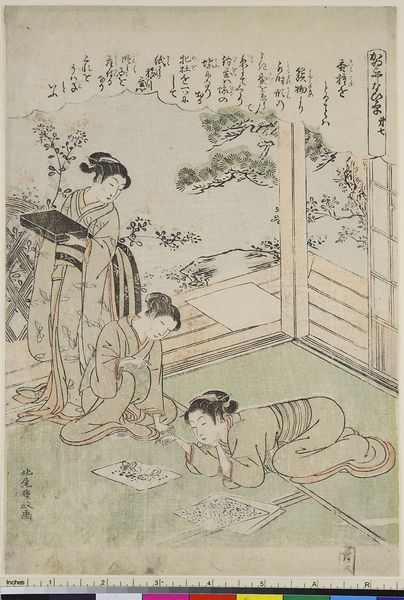
Titel: Anleitung zur Seidenraupenzucht Blatt 7
Künstler: Kitao Shigemasa
Standort: Hamburg
Institution: Museum für Kunst und Gewerbe Hamburg
Schlagwörter: frauen, grün, stoff, pflanzen, seide, holzschnitt, japan, schrift, loggia, veranda, asien, druckgraphik, druckgrafik, schmetterling, zeit, gewebe, farbholzschnitt, kokon, edo, reproduktionen, druckerzeugnisse, seidenherstellung